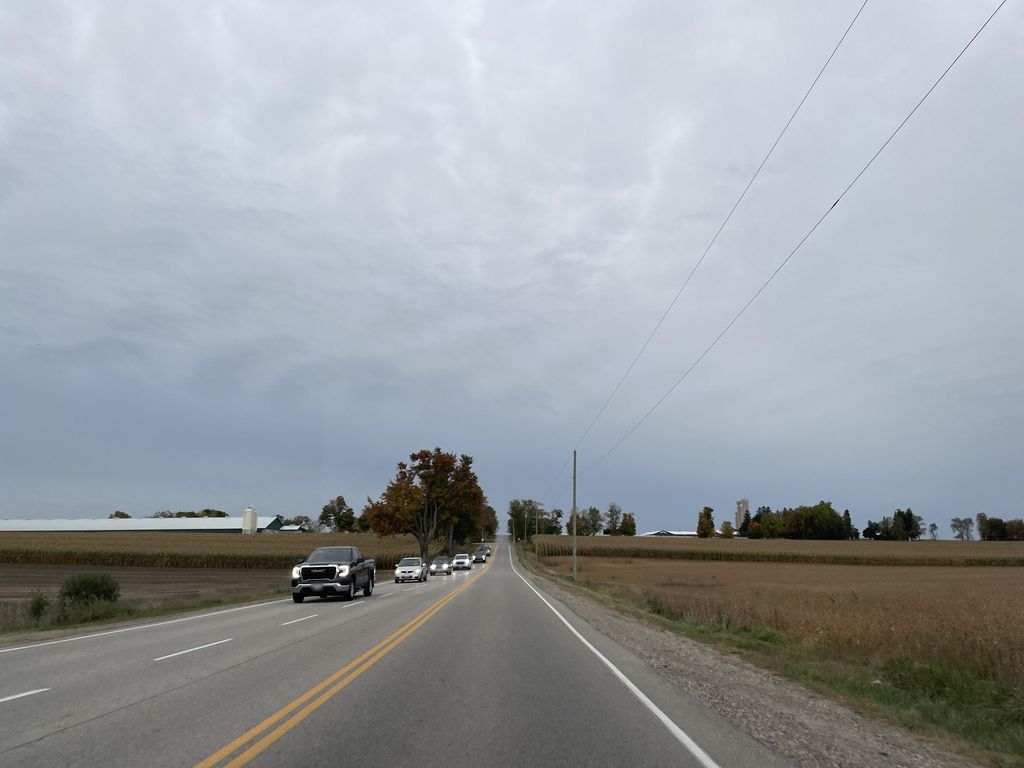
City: kitchener-waterloo